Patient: sex M, age 47
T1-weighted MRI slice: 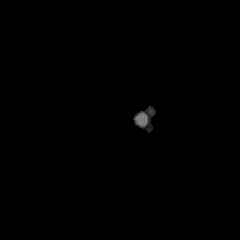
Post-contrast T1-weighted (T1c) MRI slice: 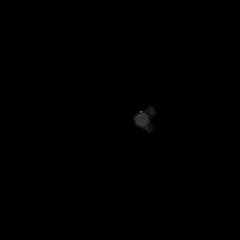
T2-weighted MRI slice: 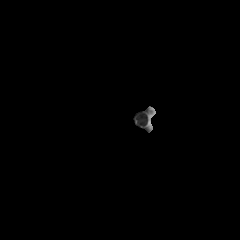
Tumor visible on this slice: no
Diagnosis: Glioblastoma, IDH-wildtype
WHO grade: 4